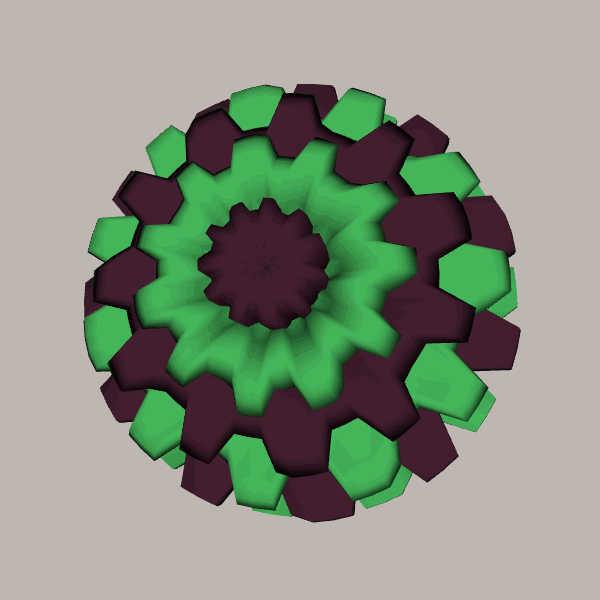
Background: light